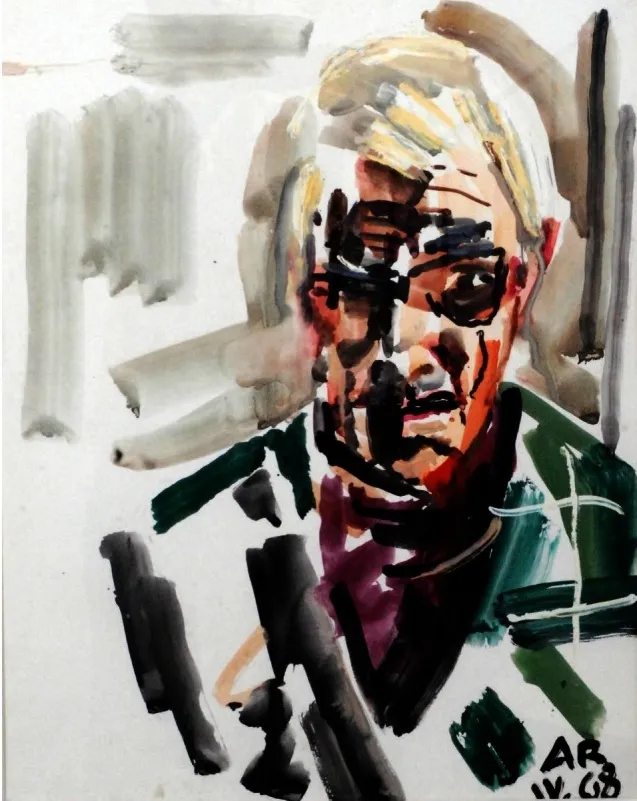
Anton Raderscheidt: self-portrait 2 (post-stroke).
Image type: medical_photograph (skin_photograph)